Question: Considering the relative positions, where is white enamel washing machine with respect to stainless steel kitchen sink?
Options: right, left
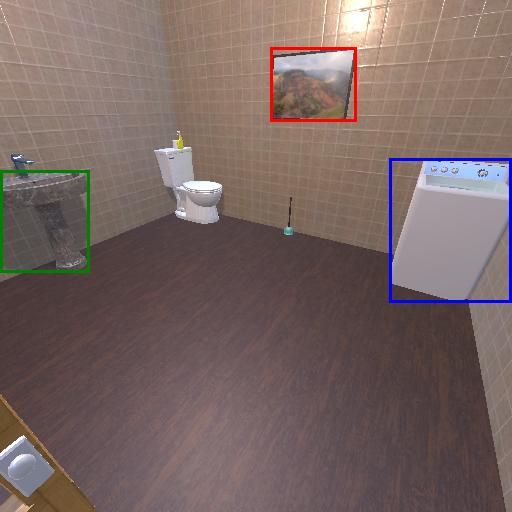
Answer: right